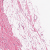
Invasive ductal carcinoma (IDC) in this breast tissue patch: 0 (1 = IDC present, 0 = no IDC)